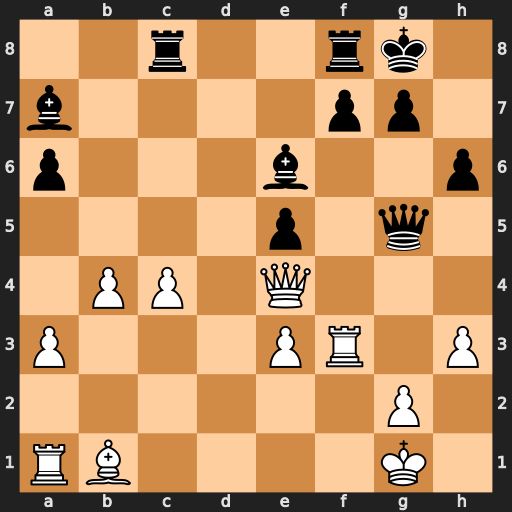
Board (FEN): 2r2rk1/b4pp1/p3b2p/4p1q1/1PP1Q3/P3PR1P/6P1/RB4K1
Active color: w
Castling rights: -
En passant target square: -
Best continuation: Qh7#